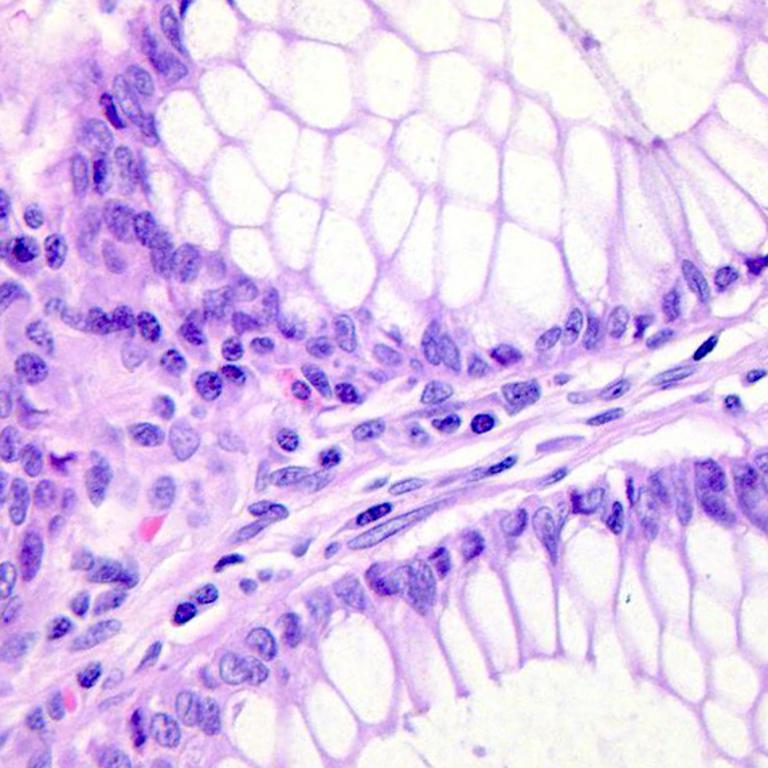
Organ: colon
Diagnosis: benign